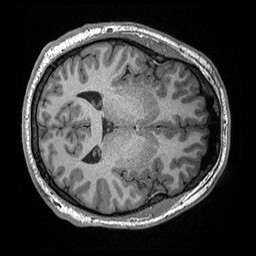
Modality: T1w
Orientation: axial
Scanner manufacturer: ge
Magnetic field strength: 3 T
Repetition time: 2.349 s
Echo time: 0.002968 s